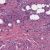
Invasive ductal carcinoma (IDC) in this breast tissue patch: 1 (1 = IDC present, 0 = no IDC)